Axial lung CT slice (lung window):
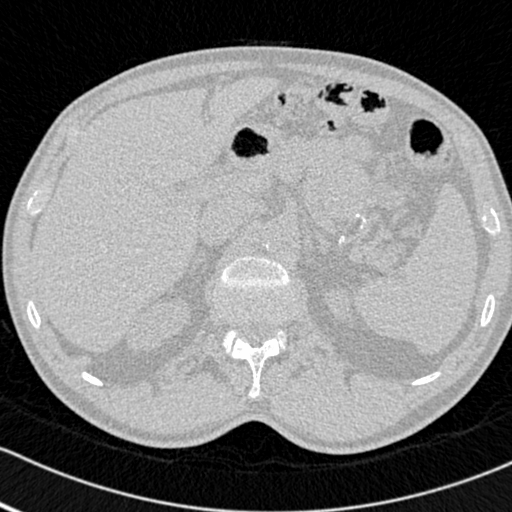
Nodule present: no